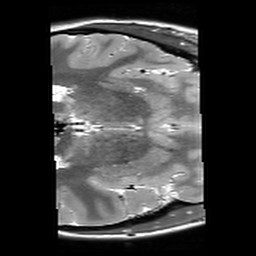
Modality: T2starw
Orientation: axial
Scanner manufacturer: siemens
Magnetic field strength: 3 T
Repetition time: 9.86 s
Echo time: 0.05 s